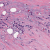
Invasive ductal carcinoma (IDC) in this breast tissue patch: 1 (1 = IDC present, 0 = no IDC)